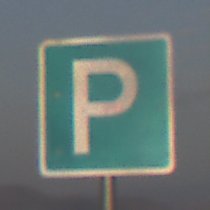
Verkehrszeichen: Parken
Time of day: SunriseSunset
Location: Outdoor (Nature)
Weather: PartlyCloudy
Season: NotSpecified
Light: Natural